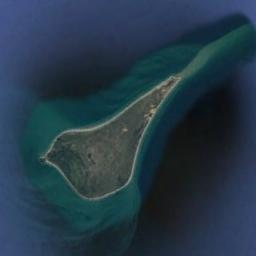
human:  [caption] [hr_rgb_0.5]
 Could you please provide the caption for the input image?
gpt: There are many islands of different sizes .

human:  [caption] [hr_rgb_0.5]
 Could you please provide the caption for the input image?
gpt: The land on the island is rough .

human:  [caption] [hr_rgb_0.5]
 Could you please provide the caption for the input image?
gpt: The island with a reef is surrounded by light blue waters .

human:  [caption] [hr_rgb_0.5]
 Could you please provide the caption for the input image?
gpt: The green island shaped like a teapot is on a blue sea .

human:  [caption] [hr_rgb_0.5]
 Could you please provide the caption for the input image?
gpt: Irregularly shaped yellow-brown and green intersecting islands surrounded by blue sea water .